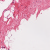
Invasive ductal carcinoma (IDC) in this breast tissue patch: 0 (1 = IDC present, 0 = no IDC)